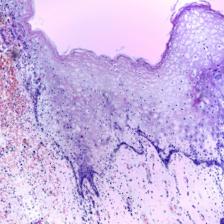
Diagnosis: Normal